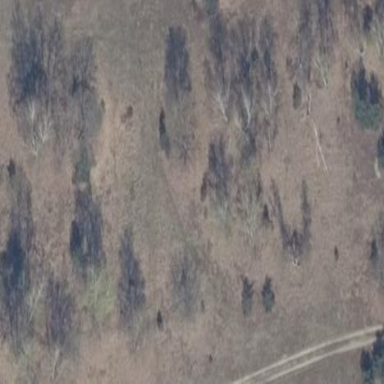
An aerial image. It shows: Patch of scrub vegetation.